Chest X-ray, PA view. Patient: 60 years old, sex M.
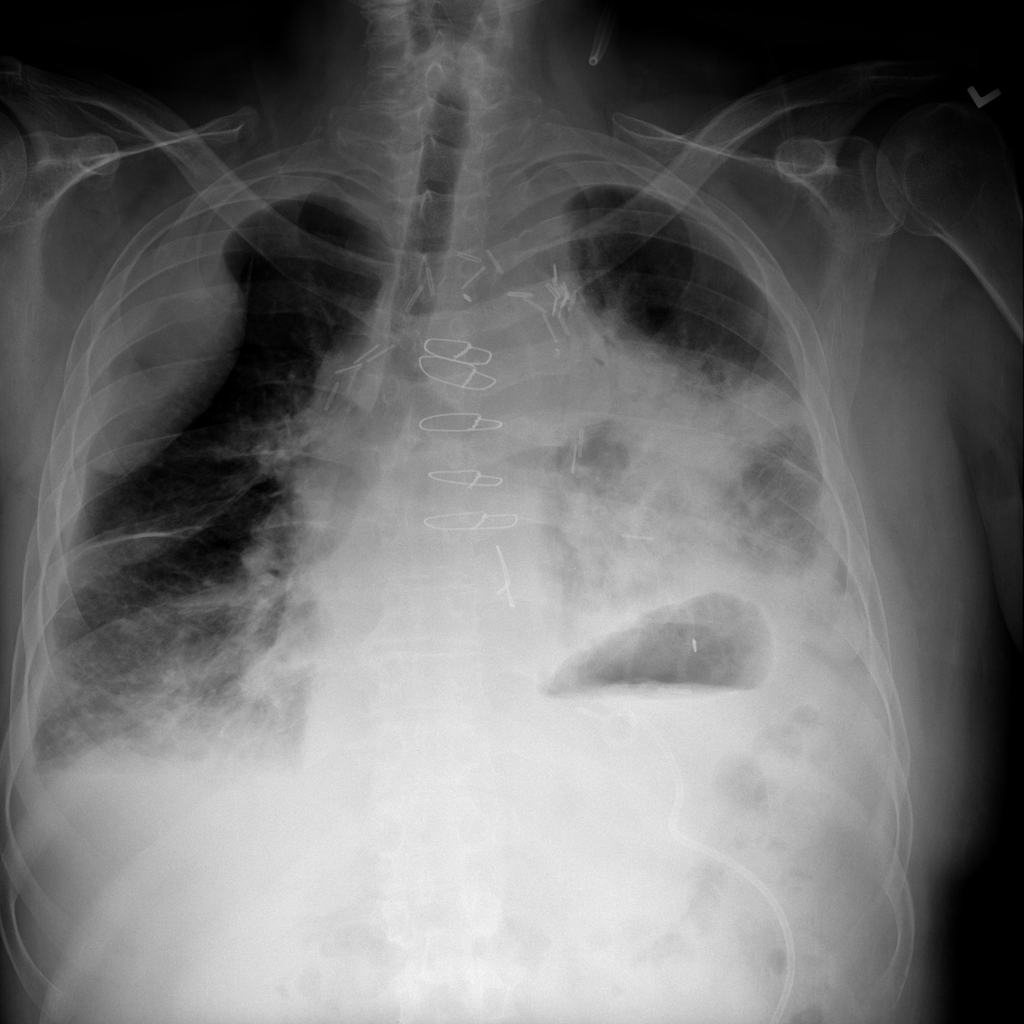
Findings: Effusion, Mass